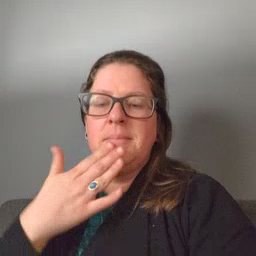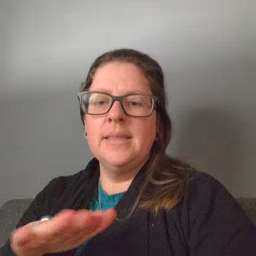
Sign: bad